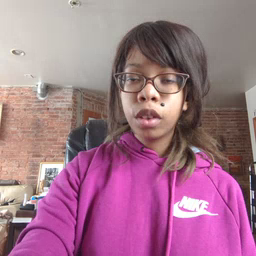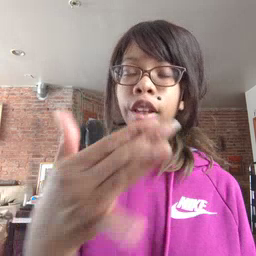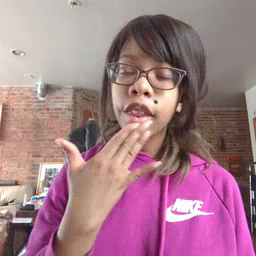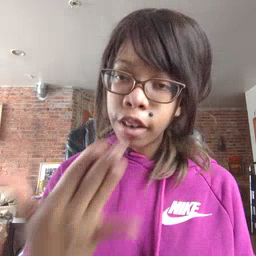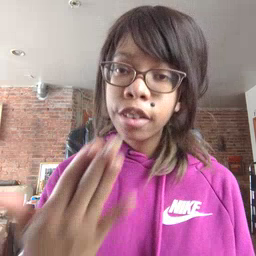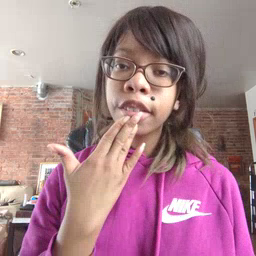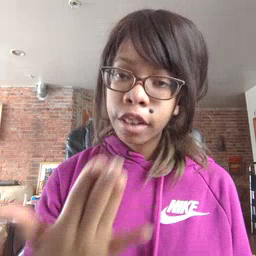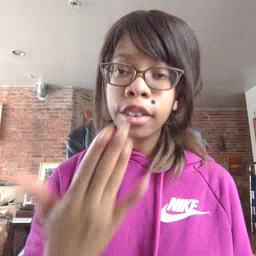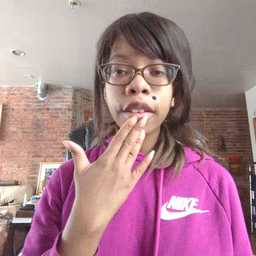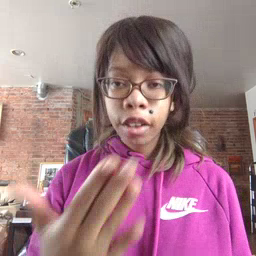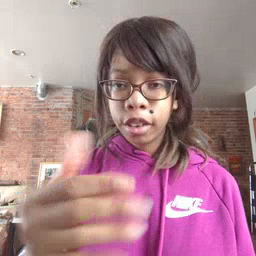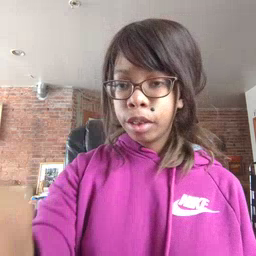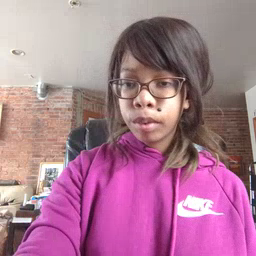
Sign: thankyou